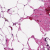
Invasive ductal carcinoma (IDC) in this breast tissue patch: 0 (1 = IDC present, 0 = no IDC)